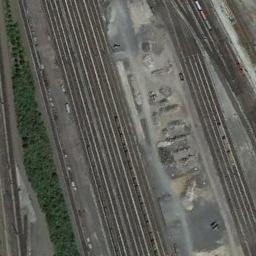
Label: railway